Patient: sex F, age 29
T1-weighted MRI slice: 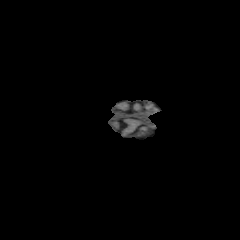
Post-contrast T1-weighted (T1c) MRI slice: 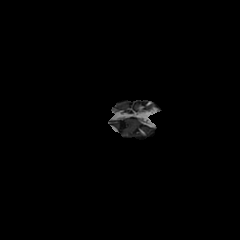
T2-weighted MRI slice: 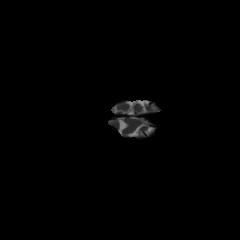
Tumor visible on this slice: no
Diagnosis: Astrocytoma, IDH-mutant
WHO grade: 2